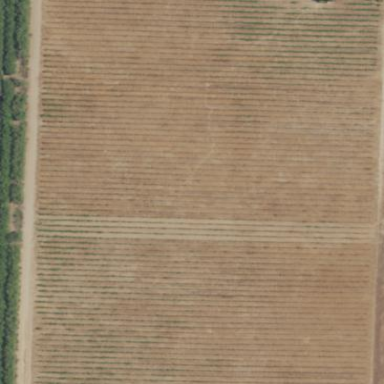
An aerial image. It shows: Vineyard.